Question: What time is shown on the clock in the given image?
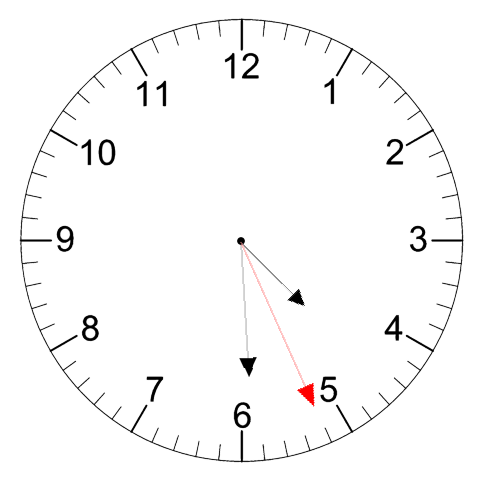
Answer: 04:29:26